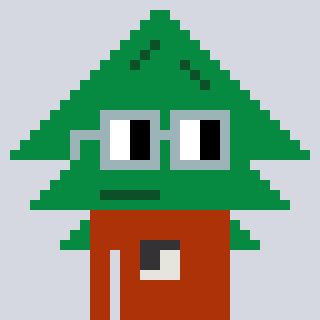
a pixel art character with square dark gray glasses, a fir-shaped head and a hotbrown-colored body on a cool background